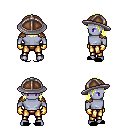
a pixel art fantasy rpg character, male body template, dark elf, purple skin, leather shoulder armor, gold greaves, gold long bangs hairstyle, chain helm, gold gloves, black slippers, four views (front, back, left, right), 2x2 character sprite sheet, small pixel art, hard edges, no anti-aliasing